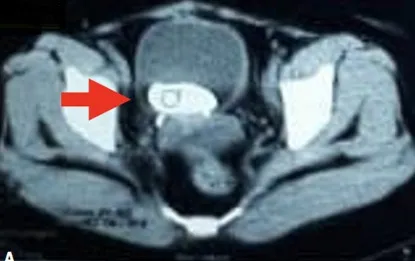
Urological computed tomography scan (A, B) showed density of stone in the bladder (arrow) with size of 48 mm x 21 mm x 20 mm and the right ureteral stent in the pelvic cavity.
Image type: radiology (ct)